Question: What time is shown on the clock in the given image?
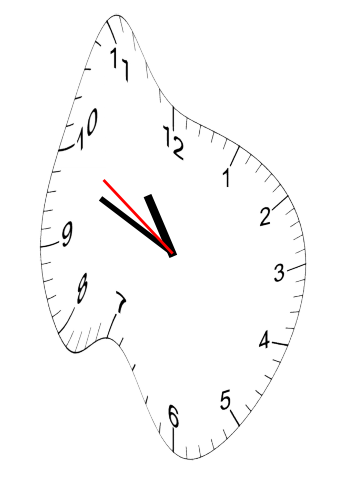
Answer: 10:48:50